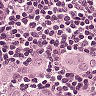
Metastatic tissue present: yes